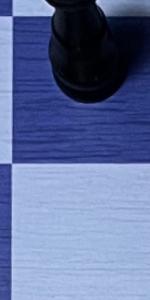
Label: Empty